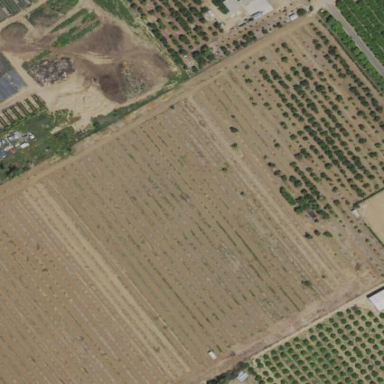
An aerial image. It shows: Orchard.